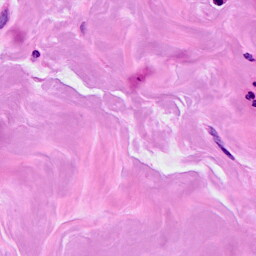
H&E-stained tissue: Breast